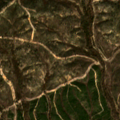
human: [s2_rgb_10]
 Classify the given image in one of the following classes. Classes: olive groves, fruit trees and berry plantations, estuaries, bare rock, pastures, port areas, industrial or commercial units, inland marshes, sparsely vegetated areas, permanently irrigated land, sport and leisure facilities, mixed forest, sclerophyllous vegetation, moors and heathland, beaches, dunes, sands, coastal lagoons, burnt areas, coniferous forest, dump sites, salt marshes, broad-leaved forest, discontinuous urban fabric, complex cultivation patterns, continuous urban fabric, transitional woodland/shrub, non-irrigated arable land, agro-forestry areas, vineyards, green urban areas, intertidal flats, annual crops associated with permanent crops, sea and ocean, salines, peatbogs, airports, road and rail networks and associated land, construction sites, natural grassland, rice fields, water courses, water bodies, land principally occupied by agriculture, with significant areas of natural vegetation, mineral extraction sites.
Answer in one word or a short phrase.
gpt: transitional woodland/shrub